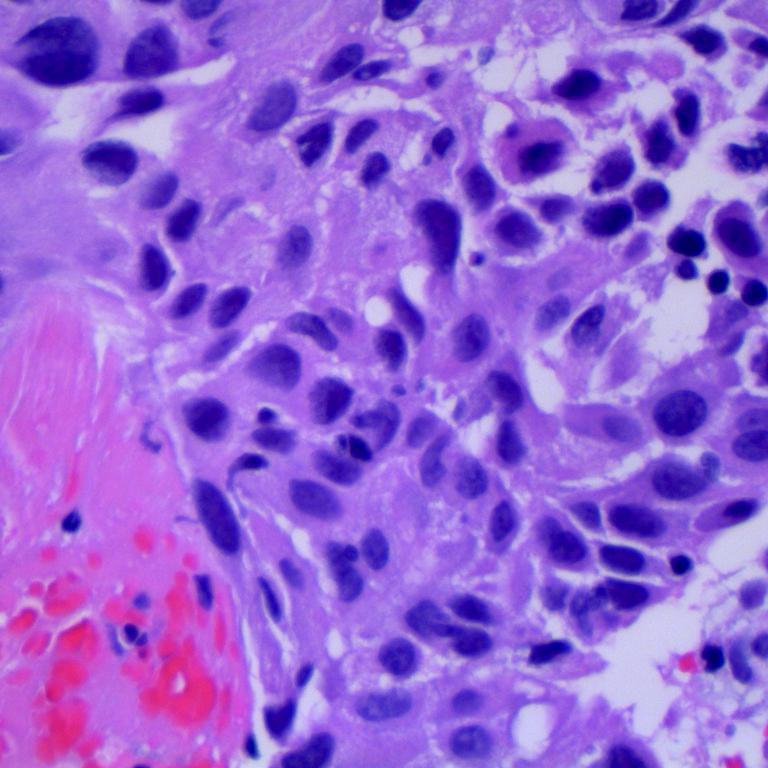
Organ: lung
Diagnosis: squamous carcinomas